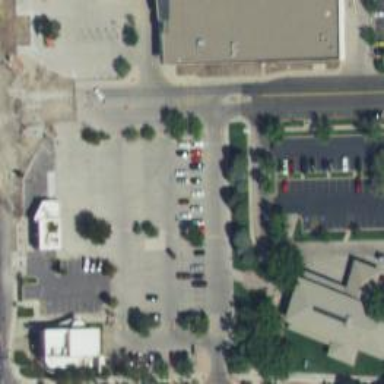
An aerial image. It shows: Parking space is available.